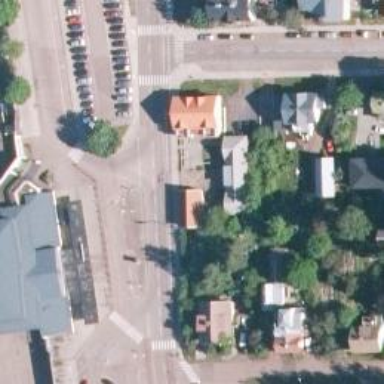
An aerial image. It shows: Residential road with asphalt surface and separate sidewalk.